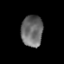
Tissue: lung
Cell type: Epithelial cells
Senescence score: 0.2312
Nuclear area (px): 665
Mean DAPI intensity: 107.128